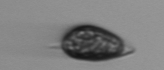
Label: Prorocentrum_triestinum